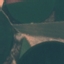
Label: AnnualCrop